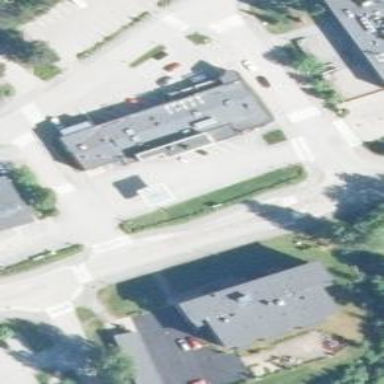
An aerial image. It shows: Fuel station.